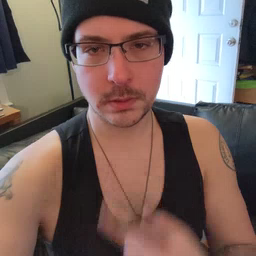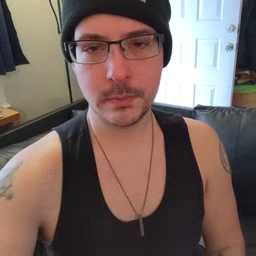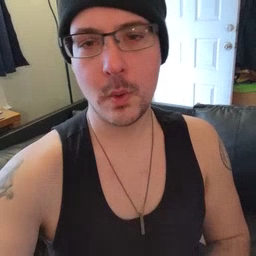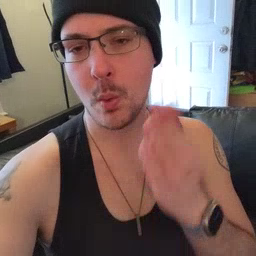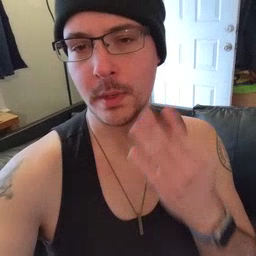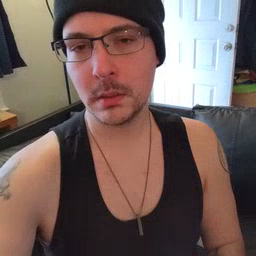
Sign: open